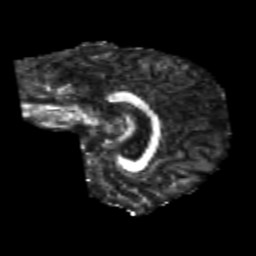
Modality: FA
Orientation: sagittal
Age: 22
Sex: female
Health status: healthy
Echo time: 0.074 s